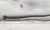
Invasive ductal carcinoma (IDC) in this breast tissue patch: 0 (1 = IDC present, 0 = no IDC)